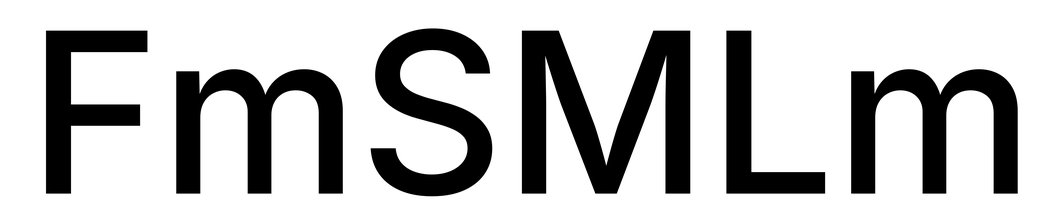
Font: Inter_Medium